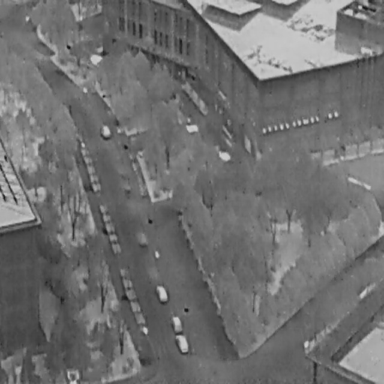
There are four Cars in the infrared image.